Question: I want to interpret a hexedecimal value during debugging as a string so that I know what is stored. I don't know what the command is for that so any help is greatly appreciated.
Consider the example
'''
#include <stdio.h>
#include <string.h>
int main(){
char str_b[] = "Hello";
printf("%s",str_b);
return 0;
}
'''
When I disassemble the main method I get the following

Now, how can I use gdb to interpret line 4 as a string? I tried the 's' command but it did not work for me.
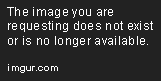
Answer: Well, in this particular case, those are moves of an immediate value and therefore the string is actually part of the code. Your string is split in two 'mov' instructions (plus one for the terminating '' byte).
One way to (partially) see it would be 'x/10s 0x113d' (that 10 is just an arbitrary number here), and that would print your string in the middle of the instructions.
Another way would be to stop right after the last move and print its value from the stack, like this:
'''
(gdb) break *0x114a
(gdb) run
Breakpoint 1, 0x000000000000114a in main ()
(gdb) ni
(gdb) x/s $rbp-0x27
0xXXXX: "Hello"
'''
Also, from what I can see, your string in the disassembled code isn't consistent with the snippet you posted above, it's '48656c6c6f32' = 'Hello2'.
---
On the contrary, if you were to do something like:
'''
int main(void) {
char *s = "Hello";
puts(s);
}
'''
The string would be stored in the read only data section and you would see a load of a specific address where the string is stored, like this:
'''
lea rdi, [<address>]
call <puts>
'''
Allowing you to do 'x/s <address>' to see its content.